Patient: sex M, age 57
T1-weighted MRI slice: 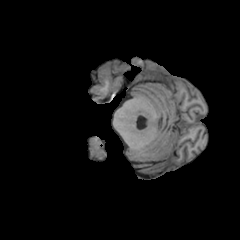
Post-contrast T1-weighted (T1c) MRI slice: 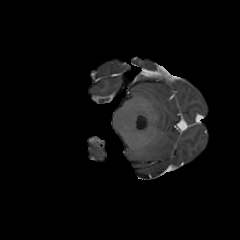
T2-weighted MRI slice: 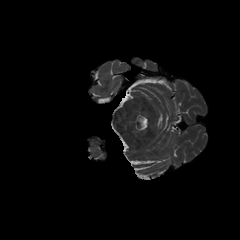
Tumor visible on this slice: no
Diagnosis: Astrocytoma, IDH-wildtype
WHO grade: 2